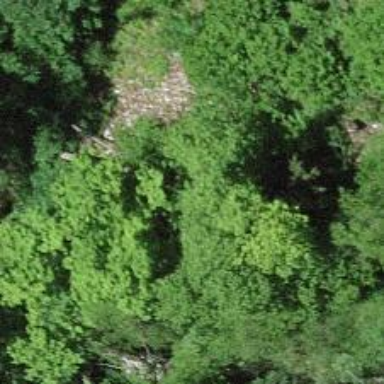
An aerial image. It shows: Cliff in nature.